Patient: sex M, age 50
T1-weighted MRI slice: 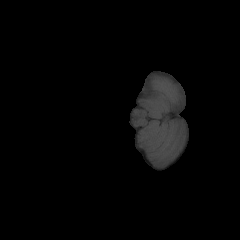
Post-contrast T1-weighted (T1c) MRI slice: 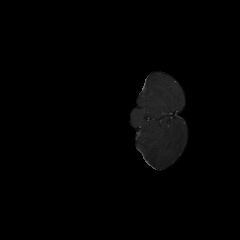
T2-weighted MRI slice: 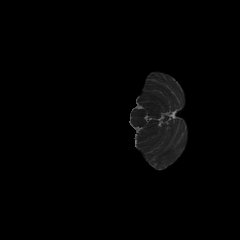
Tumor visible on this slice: no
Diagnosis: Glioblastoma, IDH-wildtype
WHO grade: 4